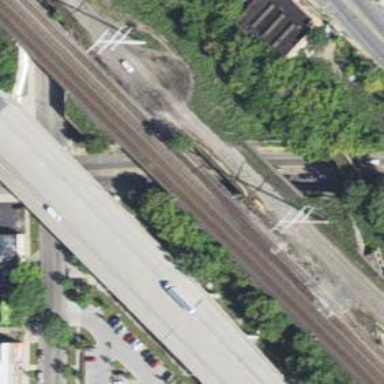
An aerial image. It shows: Abandoned railway.